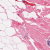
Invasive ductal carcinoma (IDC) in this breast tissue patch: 0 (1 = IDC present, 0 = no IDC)